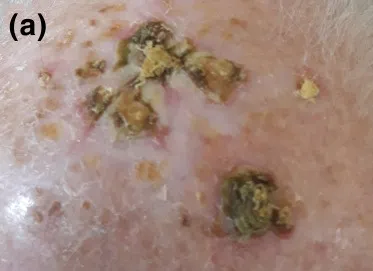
Treatment of the chronic multi-bacterial infection of the scalp over 60 days with a combination of 1 % NCT, 1 % NBrT and 0.1 % BAT. (a) Lesions growing on the elderly patient's scalp resembled pustular erosions with eschars.
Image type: medical_photograph (skin_photograph)